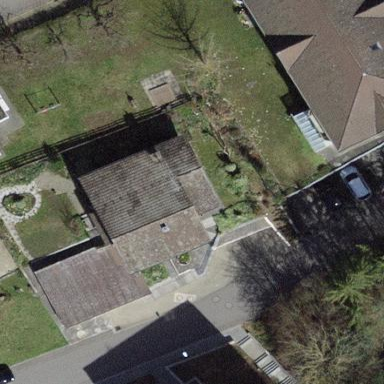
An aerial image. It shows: Building with tiled roof.